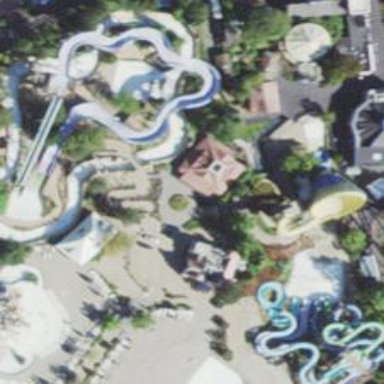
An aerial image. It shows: Water slide attraction.